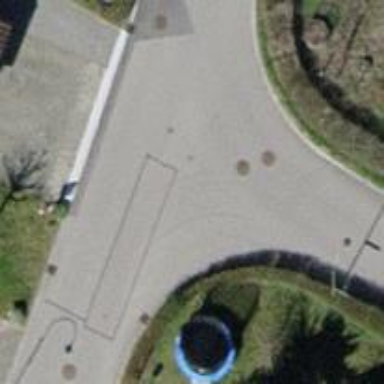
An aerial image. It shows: Residential road with asphalt surface and no sidewalks.